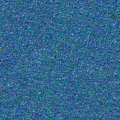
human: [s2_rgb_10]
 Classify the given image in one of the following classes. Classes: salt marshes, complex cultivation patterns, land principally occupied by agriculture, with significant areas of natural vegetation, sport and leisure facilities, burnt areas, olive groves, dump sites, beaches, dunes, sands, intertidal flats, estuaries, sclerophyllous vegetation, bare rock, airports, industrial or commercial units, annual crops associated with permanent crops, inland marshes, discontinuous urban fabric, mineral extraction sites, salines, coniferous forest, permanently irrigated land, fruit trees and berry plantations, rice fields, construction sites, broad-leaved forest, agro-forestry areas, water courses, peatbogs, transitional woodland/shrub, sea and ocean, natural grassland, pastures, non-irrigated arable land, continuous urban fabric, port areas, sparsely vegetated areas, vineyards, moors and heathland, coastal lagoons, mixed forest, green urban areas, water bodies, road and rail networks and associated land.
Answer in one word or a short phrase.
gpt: sea and ocean